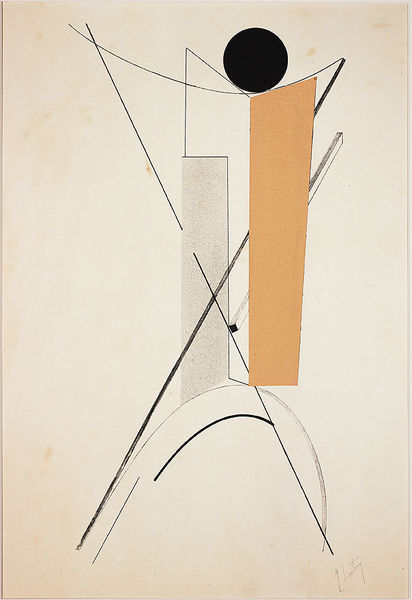
Titel: Proun II, Proun II
Künstler: El Lissitzky
Standort: Amherst (Massachusetts, USA)
Institution: Mead Art Museum, Amherst College
Schlagwörter: gelb, kubismus, schwarz, zeichnung, kreis, beige, linien, red, white, black, expressionism, gray, grey, modern, yellow, print, brown, perspective, rechteck, form, sichel, orange, paper, color, dots, expressionist, line, sketch, geometrie, movement, abstract, person, human, design, ink, rectangle, lücken, symmetry, diagonal, art, dot, abstraction, circle, dynamic, lines, motion, shapes, stricke, figure, pale, balance, dance, collage, postmodern, ball, curves, bauhaus, energy, constructivism, alone, curve, parable, colage, minimalist, solitary, intersecting, ornage, nanquin, simplicity, symmetrie, geometr<, quadratt, clearnesxs, clearnesws, clearness, humanoid, humanity